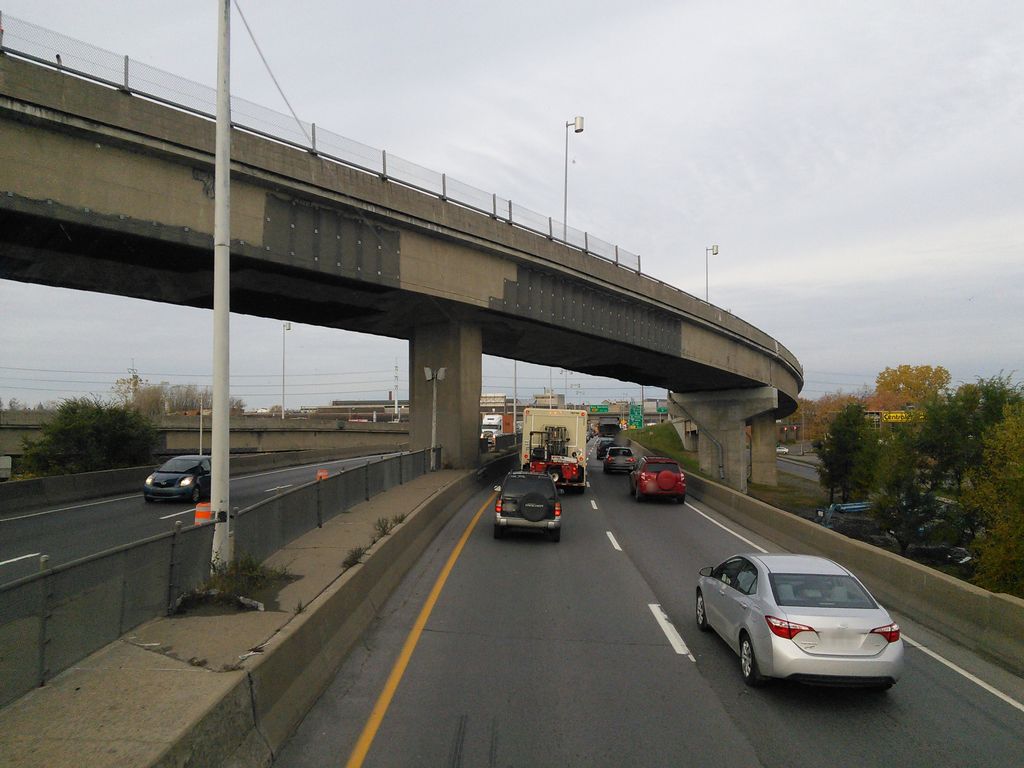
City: montreal